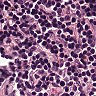
Metastatic tissue present: no